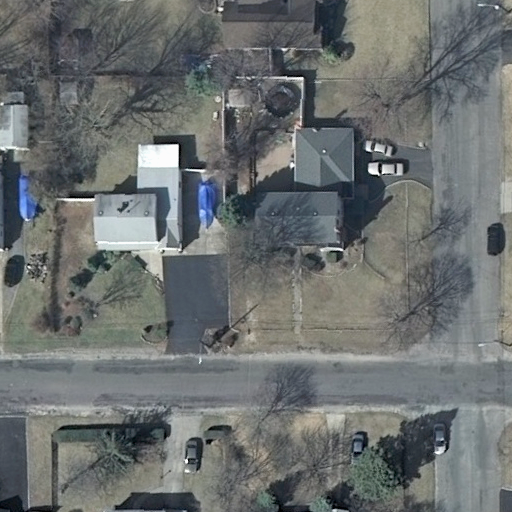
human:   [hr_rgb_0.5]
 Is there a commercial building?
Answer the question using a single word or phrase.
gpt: no

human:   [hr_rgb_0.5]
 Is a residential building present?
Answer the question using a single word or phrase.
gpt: yes

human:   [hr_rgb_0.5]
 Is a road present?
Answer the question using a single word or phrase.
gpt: yes

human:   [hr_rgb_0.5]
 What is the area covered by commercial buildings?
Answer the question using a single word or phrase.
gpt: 0m2

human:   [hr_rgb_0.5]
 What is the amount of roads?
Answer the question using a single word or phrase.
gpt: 2

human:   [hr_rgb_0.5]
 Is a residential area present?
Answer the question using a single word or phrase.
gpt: yes

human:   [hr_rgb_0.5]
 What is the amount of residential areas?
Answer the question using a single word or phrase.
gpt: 1

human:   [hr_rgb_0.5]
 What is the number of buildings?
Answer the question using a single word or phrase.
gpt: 4

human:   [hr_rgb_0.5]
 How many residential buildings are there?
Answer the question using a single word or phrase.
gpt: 3

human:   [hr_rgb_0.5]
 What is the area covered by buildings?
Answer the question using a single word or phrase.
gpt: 772m2

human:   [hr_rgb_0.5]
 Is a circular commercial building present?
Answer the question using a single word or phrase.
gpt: no

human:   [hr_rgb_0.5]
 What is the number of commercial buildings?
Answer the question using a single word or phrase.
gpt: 0

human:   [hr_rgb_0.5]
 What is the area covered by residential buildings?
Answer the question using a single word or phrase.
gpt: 758m2

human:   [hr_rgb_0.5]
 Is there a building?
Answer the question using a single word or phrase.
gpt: yes

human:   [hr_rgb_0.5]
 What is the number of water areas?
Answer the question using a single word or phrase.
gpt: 0

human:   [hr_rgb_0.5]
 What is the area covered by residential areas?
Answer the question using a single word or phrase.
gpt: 10599m2

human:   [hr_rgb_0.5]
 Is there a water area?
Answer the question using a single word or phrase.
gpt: no

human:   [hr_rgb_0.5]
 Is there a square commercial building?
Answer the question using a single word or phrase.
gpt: no

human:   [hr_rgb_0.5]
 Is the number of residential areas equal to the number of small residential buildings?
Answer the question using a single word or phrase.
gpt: no

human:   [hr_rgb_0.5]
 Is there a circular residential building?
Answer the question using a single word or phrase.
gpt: no

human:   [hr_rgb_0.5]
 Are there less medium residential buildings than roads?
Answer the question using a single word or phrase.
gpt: no

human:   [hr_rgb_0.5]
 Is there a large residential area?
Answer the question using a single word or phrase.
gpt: yes

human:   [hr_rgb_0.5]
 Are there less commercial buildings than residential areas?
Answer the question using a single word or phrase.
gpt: yes

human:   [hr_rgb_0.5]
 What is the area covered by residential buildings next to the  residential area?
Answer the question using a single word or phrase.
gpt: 758m2

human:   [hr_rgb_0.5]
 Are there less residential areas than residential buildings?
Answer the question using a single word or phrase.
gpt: yes

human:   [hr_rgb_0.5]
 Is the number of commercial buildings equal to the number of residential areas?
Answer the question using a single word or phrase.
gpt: no

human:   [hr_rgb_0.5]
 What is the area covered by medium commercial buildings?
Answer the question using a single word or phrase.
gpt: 0m2

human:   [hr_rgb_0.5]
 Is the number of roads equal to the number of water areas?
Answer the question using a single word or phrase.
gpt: no

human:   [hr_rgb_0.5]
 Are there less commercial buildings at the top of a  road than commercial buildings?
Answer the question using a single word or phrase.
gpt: no

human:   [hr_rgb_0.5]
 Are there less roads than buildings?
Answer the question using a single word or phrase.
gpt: yes

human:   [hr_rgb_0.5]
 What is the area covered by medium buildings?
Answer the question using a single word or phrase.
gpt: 758m2

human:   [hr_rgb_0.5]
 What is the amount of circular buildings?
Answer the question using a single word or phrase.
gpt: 0

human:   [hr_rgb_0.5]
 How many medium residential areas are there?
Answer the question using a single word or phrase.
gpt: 0

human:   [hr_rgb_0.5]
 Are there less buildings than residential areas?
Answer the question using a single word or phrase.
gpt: no

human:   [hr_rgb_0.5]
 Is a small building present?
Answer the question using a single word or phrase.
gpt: yes

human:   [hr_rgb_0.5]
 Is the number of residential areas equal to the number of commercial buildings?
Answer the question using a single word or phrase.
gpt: no

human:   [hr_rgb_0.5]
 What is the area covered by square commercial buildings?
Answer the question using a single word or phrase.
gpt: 0m2

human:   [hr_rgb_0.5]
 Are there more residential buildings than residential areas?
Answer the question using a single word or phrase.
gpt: yes

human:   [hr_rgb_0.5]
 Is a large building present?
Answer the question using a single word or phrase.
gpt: no

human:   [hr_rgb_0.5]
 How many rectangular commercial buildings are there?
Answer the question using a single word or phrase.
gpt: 0

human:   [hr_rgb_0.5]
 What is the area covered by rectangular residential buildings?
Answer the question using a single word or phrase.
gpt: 424m2

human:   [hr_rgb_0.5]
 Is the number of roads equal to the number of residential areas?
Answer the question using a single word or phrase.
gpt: no

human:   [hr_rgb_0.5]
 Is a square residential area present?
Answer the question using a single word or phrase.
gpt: no

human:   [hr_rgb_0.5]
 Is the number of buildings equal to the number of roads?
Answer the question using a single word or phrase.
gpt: no

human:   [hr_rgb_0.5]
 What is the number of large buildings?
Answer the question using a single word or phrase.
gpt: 0

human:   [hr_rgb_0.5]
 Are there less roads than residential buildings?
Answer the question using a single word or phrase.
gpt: yes

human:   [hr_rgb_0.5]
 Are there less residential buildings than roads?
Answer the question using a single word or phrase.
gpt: no

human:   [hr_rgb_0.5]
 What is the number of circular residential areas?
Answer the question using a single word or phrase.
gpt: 0

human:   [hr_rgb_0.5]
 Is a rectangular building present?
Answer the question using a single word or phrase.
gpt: yes

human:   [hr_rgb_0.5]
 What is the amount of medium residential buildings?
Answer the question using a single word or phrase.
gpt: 3

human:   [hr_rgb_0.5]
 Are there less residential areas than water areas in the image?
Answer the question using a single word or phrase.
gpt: no

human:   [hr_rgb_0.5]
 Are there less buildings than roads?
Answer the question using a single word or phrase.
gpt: no

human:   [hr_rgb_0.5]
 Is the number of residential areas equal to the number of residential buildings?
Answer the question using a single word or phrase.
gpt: no

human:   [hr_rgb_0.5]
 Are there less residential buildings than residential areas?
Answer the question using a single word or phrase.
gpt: no

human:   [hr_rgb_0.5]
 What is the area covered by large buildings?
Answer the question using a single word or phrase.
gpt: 0m2

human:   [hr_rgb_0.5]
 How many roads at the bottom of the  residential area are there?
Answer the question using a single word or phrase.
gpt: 0

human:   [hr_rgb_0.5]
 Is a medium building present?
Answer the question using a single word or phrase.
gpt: yes

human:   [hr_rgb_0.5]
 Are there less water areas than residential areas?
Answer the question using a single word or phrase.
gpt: yes

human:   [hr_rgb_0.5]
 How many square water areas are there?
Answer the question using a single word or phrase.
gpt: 0

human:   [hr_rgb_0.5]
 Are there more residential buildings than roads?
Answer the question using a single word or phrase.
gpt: yes

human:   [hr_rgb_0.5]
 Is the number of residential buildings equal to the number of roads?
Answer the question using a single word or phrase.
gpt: no

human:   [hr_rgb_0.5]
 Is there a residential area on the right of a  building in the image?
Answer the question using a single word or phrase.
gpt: no

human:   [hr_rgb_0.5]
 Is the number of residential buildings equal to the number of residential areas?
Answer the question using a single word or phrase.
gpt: no

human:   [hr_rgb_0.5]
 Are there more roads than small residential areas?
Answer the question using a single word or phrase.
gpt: yes